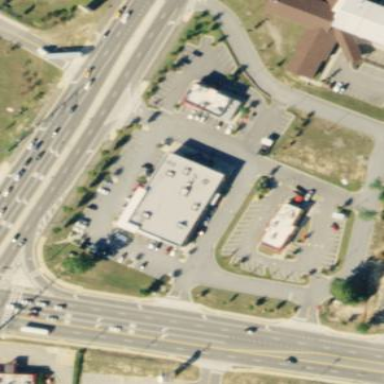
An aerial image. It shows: Building that is pharmacy providing healthcare services.